Interaction volume radius: 5 \u00c5
Interaction volume height: 30 \u00c5
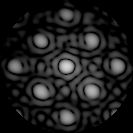
Disorder parameter: 0.1332